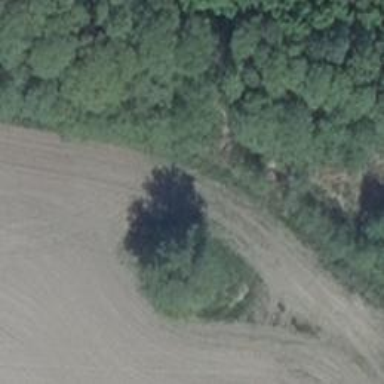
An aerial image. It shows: Hunting stand.